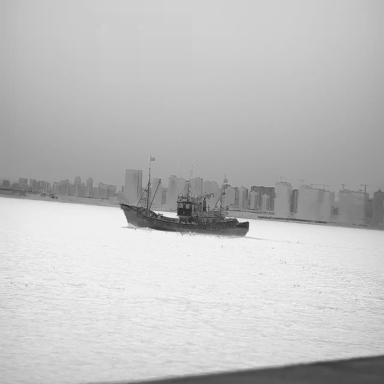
There is a bulk_carrier in the infrared image.